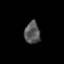
Tissue: prostate
Cell type: Epithelial cells
Senescence score: 0.3294
Nuclear area (px): 332
Mean DAPI intensity: 86.473